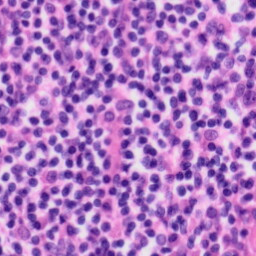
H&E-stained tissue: Tonsil